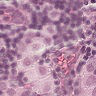
Metastatic tissue present: yes